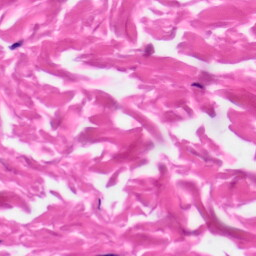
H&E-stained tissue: Skin